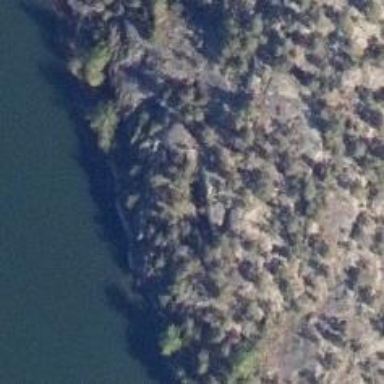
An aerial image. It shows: Natural cliff.